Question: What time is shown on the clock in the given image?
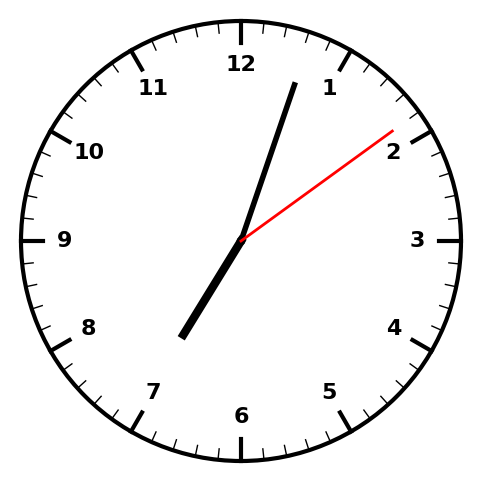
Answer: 07:03:09